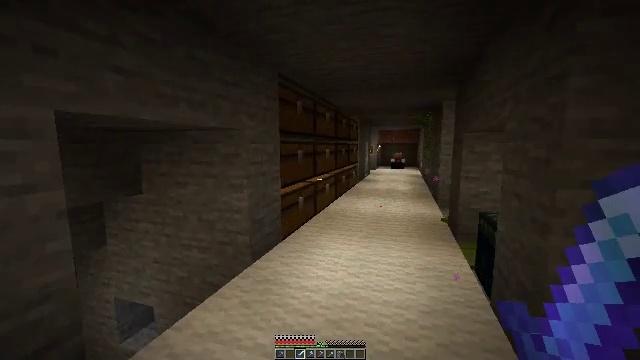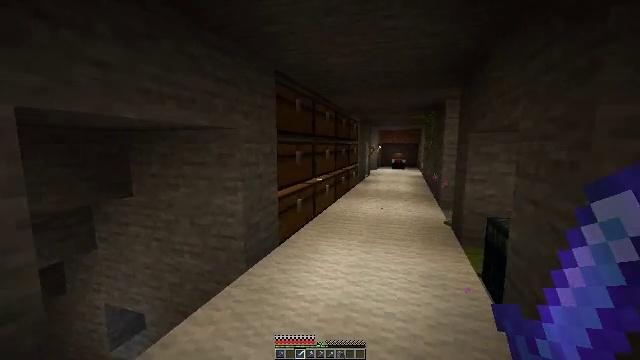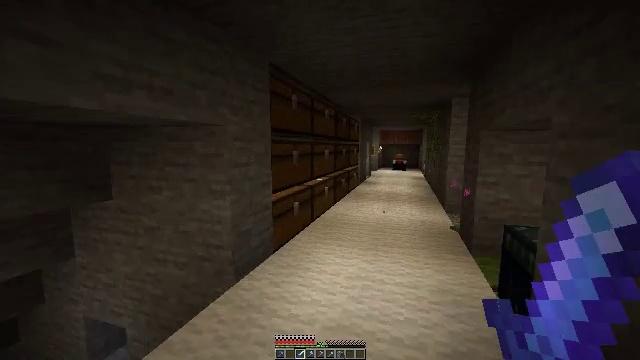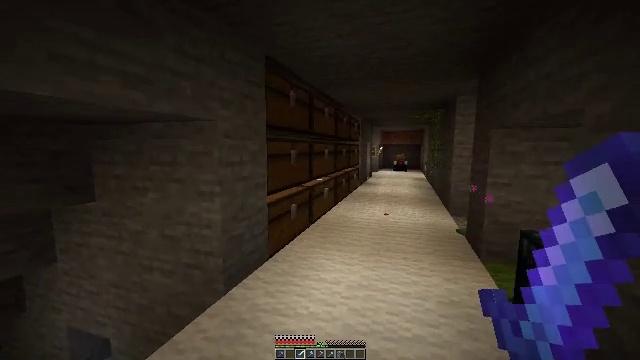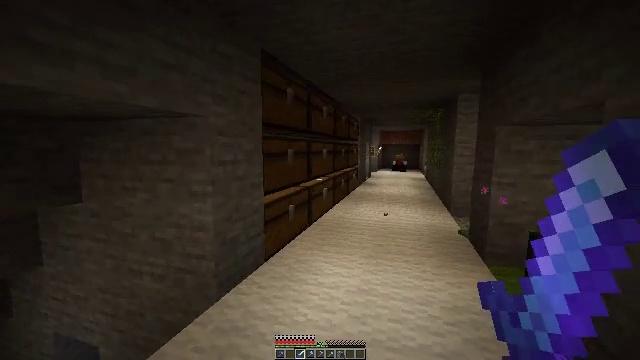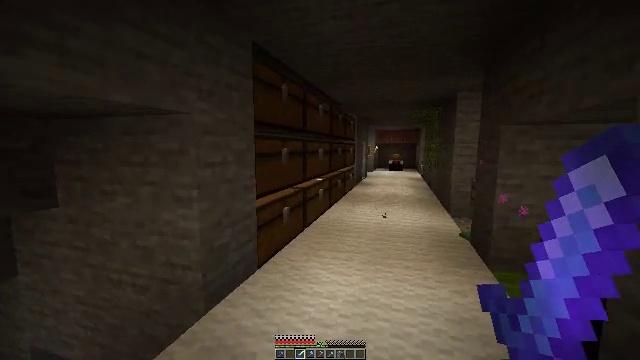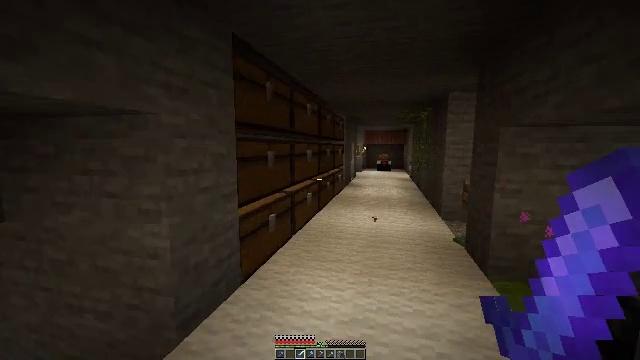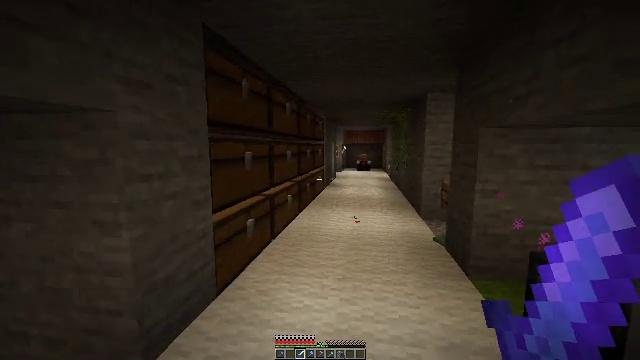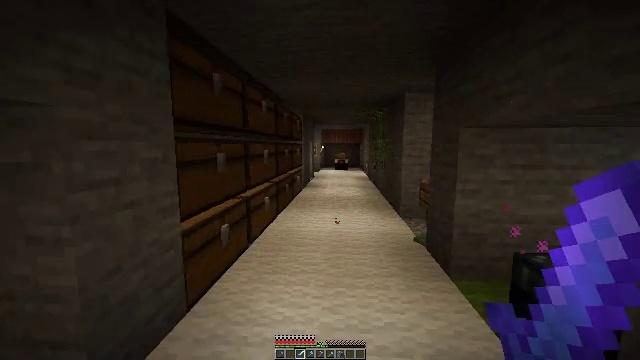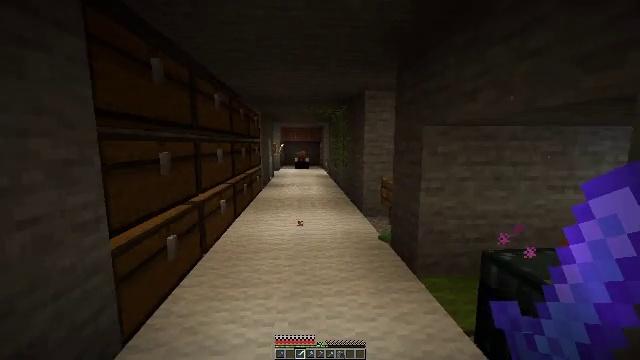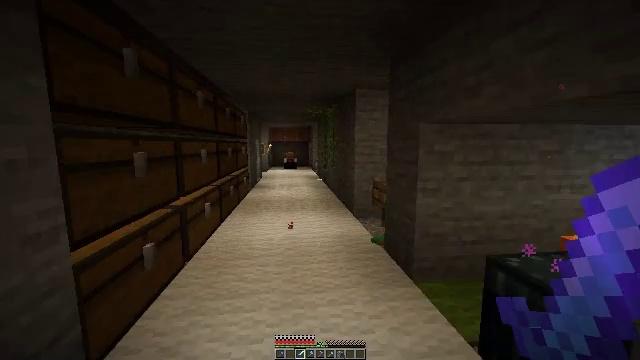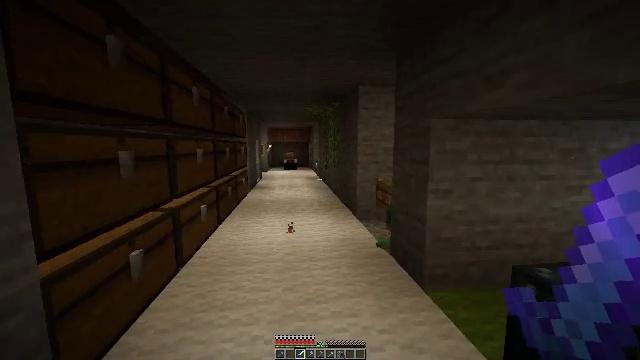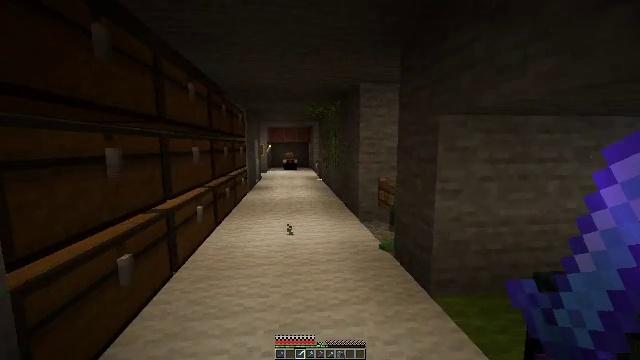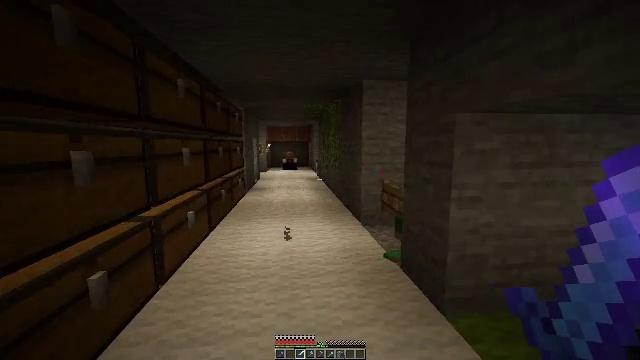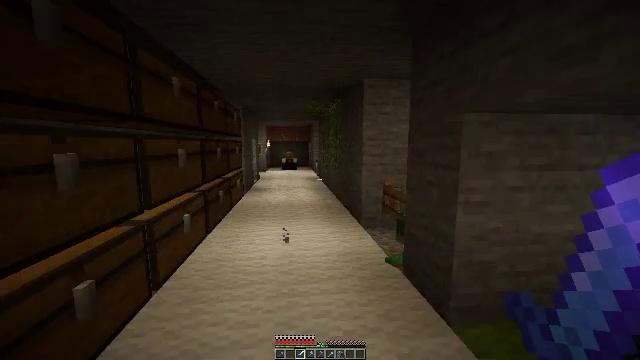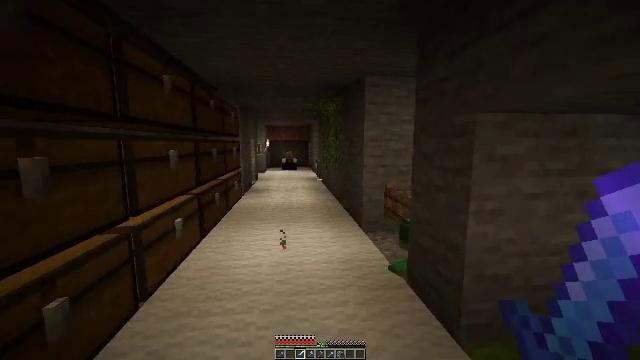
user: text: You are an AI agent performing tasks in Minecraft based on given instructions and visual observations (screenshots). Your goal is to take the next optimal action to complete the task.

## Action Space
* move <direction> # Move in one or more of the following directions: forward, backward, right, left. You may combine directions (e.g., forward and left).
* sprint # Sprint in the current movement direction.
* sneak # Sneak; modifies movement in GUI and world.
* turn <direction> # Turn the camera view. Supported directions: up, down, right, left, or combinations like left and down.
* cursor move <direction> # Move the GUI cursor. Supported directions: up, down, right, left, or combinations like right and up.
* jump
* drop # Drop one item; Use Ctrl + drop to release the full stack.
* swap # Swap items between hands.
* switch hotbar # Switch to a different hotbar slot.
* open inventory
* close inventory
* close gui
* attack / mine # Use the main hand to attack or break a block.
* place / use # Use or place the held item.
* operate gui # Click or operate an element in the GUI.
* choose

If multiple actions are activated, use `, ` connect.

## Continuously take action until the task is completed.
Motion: motion action
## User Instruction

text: Harvest vines off the surface.
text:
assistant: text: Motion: move forward
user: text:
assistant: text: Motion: move forward
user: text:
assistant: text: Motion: move forward
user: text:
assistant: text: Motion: move forward
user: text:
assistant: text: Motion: move forward
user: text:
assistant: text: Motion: move forward, turn right
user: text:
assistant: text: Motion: move forward, turn right
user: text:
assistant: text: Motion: move forward, turn right
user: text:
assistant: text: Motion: move forward, turn right
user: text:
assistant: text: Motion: move forward, turn right
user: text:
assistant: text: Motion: move forward
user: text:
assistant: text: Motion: move forward
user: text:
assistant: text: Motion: move forward
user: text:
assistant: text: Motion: move forward
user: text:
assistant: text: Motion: move forward
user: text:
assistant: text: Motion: move forward
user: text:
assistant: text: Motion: move forward
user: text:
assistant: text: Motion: move forward
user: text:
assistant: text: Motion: move forward
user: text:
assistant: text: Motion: move forward
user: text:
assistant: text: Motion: move forward
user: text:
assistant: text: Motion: move forward
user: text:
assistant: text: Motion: move forward
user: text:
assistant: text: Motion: move forward
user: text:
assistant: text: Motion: move forward
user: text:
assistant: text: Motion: move forward, turn left
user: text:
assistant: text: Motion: move forward, turn left
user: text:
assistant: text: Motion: move forward
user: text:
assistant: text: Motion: move forward
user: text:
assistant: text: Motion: move forward